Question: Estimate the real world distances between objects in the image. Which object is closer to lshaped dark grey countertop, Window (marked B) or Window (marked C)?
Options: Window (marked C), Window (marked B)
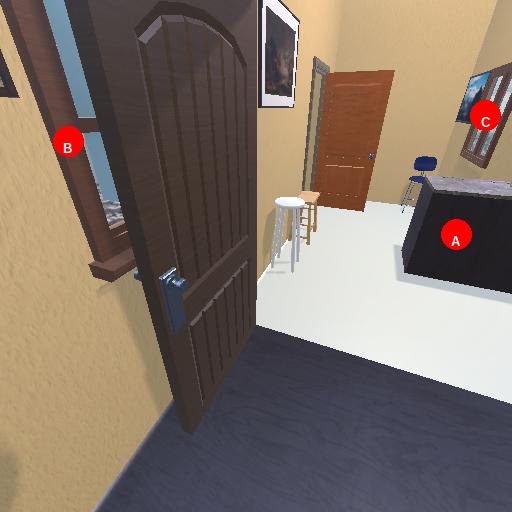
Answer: Window (marked C)